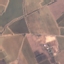
Land use / land cover: PermanentCrop